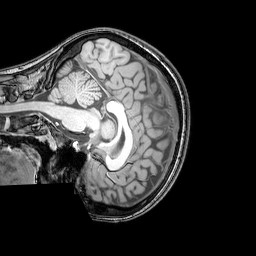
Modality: T1w
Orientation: sagittal
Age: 24
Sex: female
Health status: healthy
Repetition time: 0.081 s
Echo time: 0.037 s